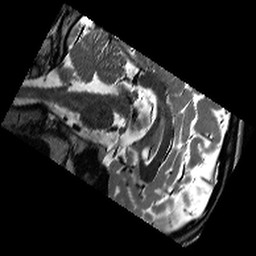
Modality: T2w
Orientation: sagittal